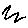
Label: zigzag